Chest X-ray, AP view. Patient: 24 years old, sex M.
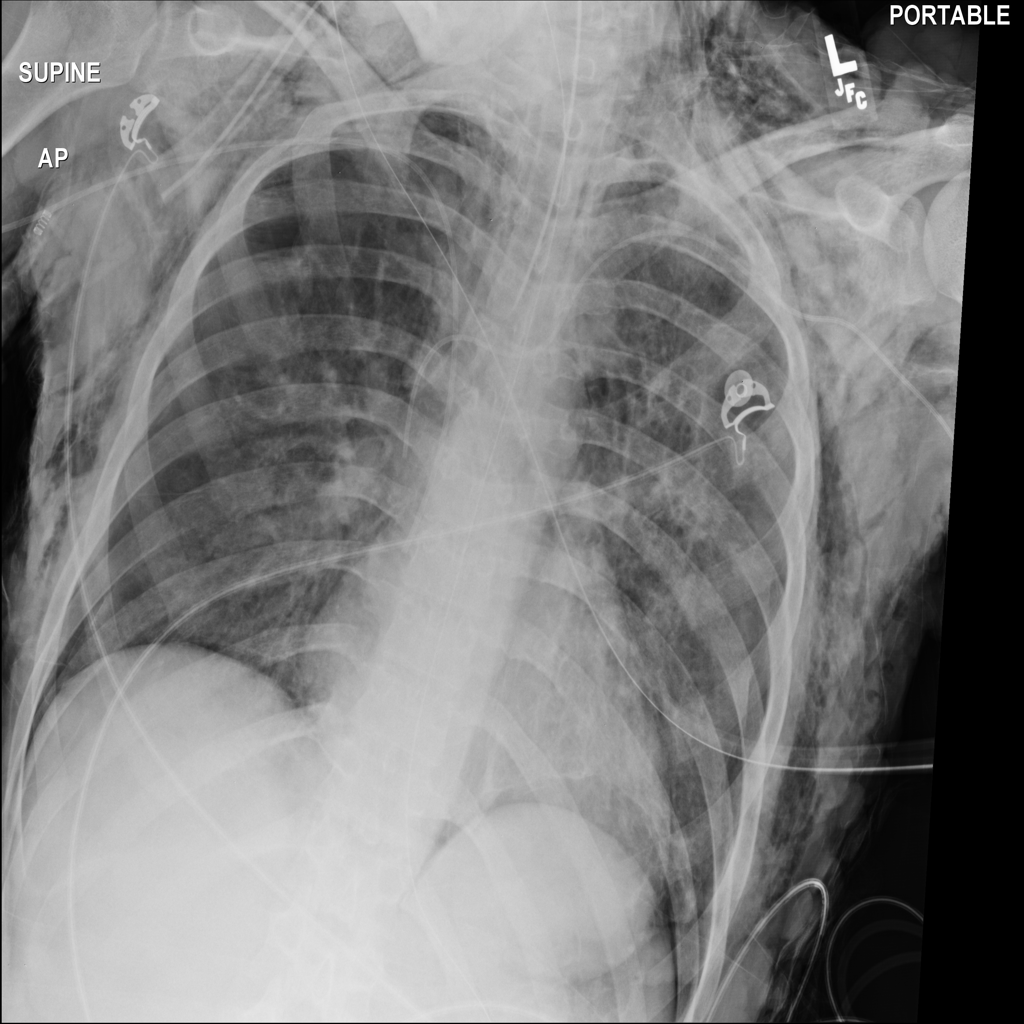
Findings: Emphysema, Pneumothorax